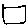
Label: square